Brain MRI, t2w sequence, axial 2D slice.
Patient: age 46, sex F, weight 95 kg, height 1.95 m
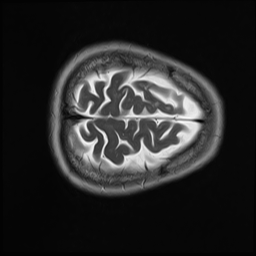